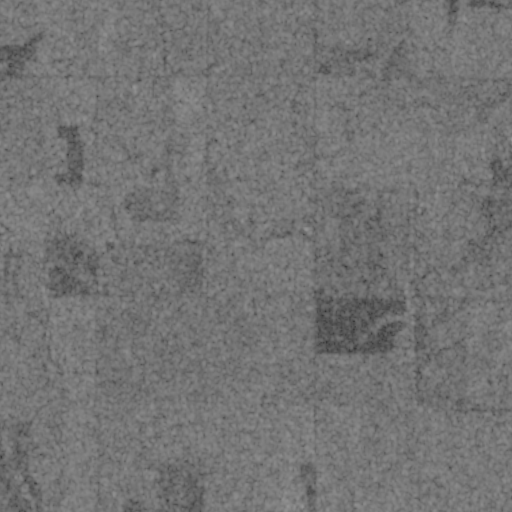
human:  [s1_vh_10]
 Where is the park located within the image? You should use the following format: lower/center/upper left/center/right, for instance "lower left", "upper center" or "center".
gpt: The park is located in the upper left of the image.
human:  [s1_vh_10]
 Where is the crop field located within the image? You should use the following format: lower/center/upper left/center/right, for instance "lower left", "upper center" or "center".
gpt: There is no crop field in the image.

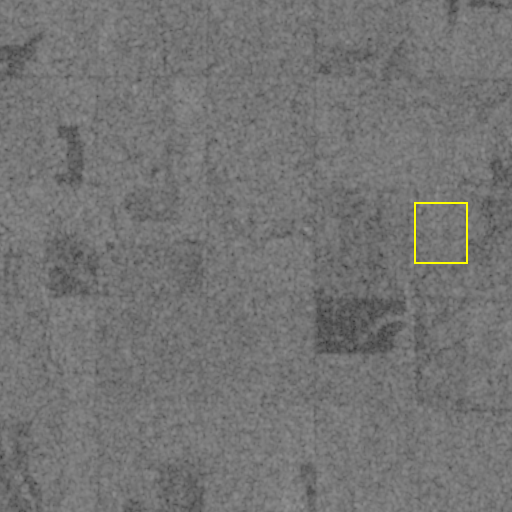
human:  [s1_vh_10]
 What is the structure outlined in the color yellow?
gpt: The structure outlined in yellow is a crop field.
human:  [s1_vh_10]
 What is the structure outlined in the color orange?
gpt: There is no orange outline.